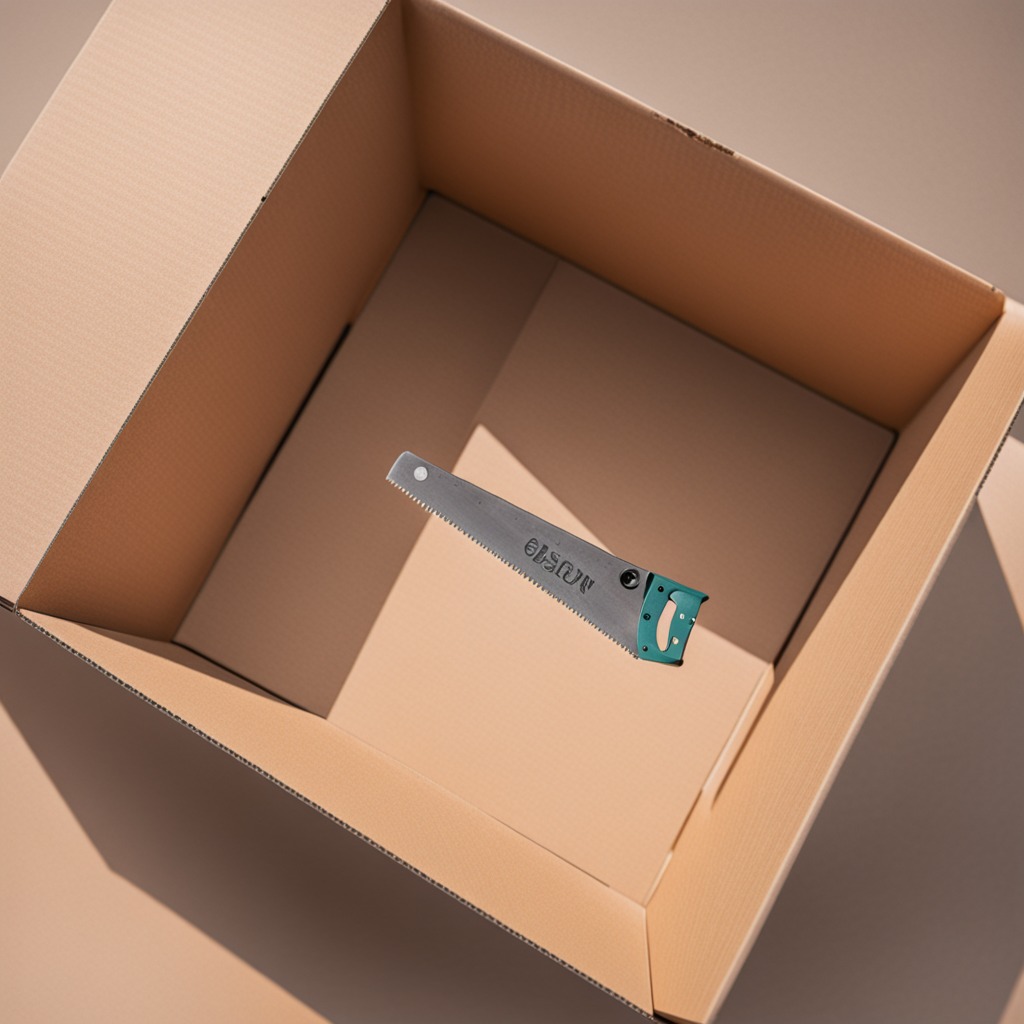
A metal saw is lying on the cardboard box surface in an outdoor workshop during daytime bright natural light soft shadows slightly creased but